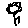
Label: flower